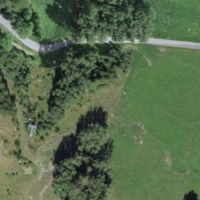
EUNIS habitat code: 24
Species observed at this site:
Papilio machaon
Brenthis daphne
Cupido minimus
Scotopteryx chenopodiata
Periparus ater
Erebia alberganus